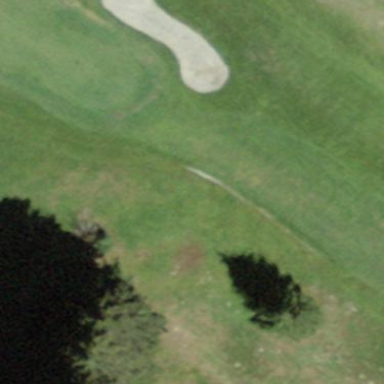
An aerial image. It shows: Scenic golf fairway.